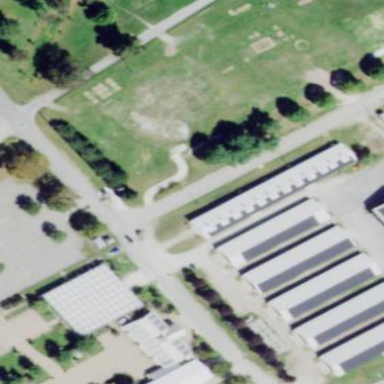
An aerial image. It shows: Shed.